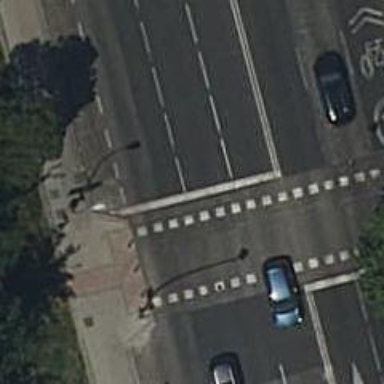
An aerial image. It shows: Road with traffic signals and zebra crossing with traffic signals.